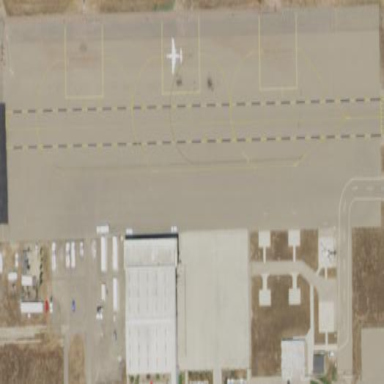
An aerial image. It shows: Apron area at the airport with paved surface.